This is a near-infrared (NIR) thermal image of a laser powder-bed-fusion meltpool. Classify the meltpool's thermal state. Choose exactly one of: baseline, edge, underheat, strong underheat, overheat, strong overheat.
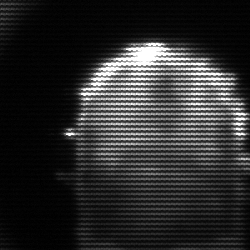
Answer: baseline